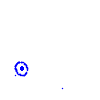
Particle: electron